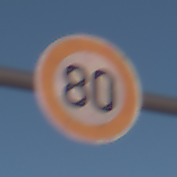
Verkehrszeichen: Geschwindigkeit80
Umgebung: Outdoor, Nature
Tageszeit: MorningAfternoon
Wetter: Clear
Licht: Natural
Jahreszeit: Winter
Kontrast: HighContrast